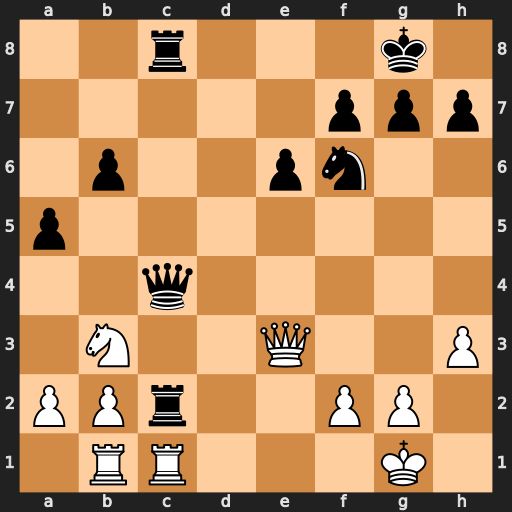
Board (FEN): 2r3k1/5ppp/1p2pn2/p7/2q5/1N2Q2P/PPr2PP1/1RR3K1
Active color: w
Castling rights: -
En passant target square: -
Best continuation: Rxc2 Qxc2 Rc1 Qxc1+ Nxc1